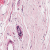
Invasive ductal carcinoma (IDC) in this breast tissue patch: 0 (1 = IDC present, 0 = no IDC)